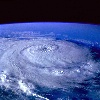
Label: cloud